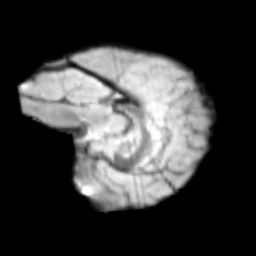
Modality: T2w
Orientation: sagittal
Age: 9
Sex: female
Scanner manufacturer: siemens
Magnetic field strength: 3 T
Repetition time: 3.8 s
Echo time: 0.07 s